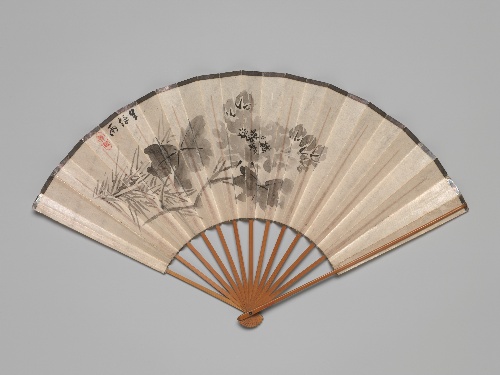
Title: 高橋草坪筆　牡丹図|Peony
Artist: Takahashi Sōhei
Artist bio: Japanese, ca 1804.– ca. 1835
Date: 19th century
Object type: Folding fan
Classification: Paintings
Medium: Folding fan; ink on paper
Culture: Japan
Period: Edo period (1615–1868)
Dimensions: 10 3/16 x 16 15/16 in. (25.8 x 43.1 cm)
Department: Asian Art
Credit line: The Harry G. C. Packard Collection of Asian Art, Gift of Harry G. C. Packard, and Purchase, Fletcher, Rogers, Harris Brisbane Dick, and Louis V. Bell Funds, Joseph Pulitzer Bequest, and The Annenberg Fund Inc. Gift, 1975
Accession year: 1975
Repository: Metropolitan Museum of Art, New York, NY
Tags: Peonies